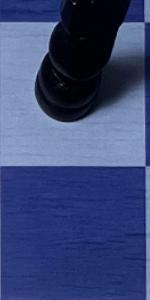
Label: Empty